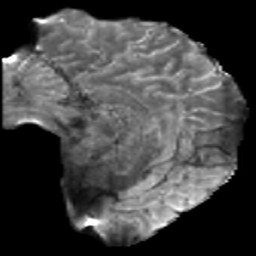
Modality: T2w
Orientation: sagittal
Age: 46
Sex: male
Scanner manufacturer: ge
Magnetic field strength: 3 T
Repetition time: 3.335 s
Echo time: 0.0868 s